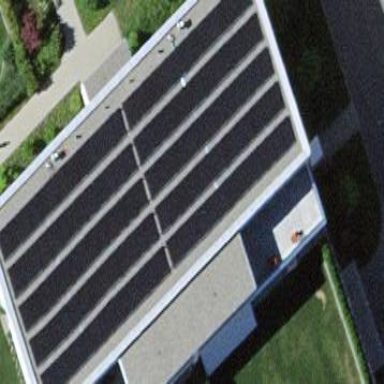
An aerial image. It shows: Solar power generator.